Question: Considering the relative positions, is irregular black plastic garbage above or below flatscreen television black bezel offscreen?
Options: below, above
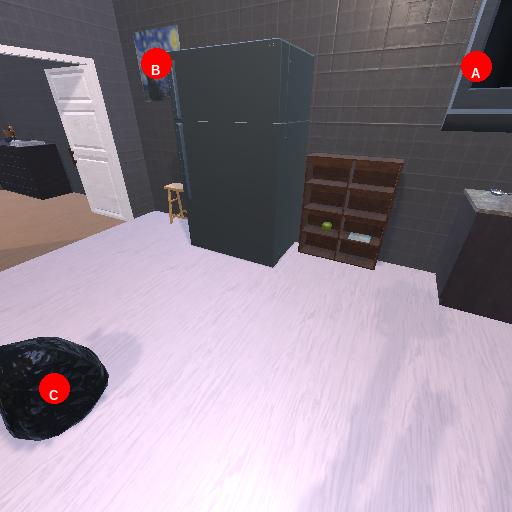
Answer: below